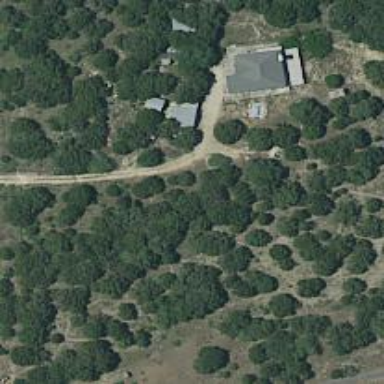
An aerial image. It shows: Driveway.